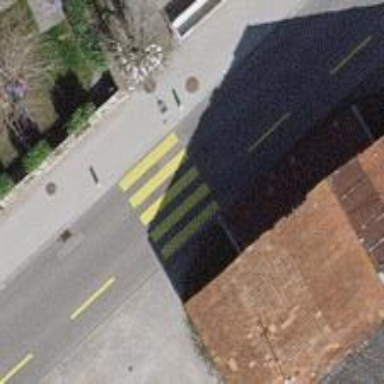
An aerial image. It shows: Zebra crossing on the road.